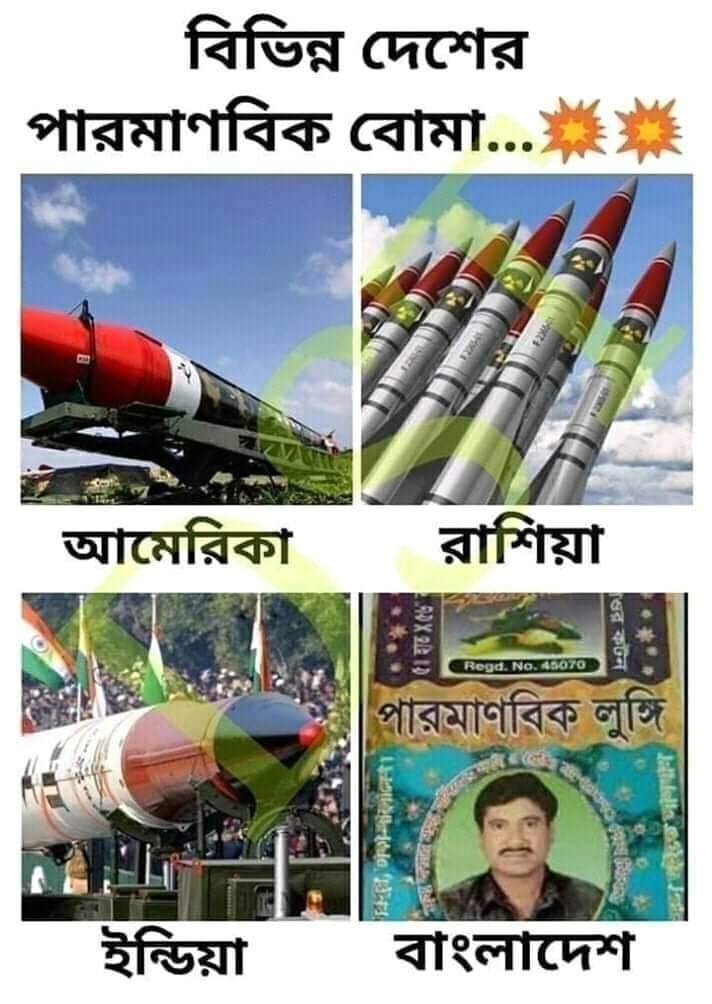
Caption: বিভিন্ন দেশের পারমাণবিক বোমা   ... আমেরিকা  রাশিয়া  ইন্ডিয়া   বাংলাদেশ
Label: non-hate